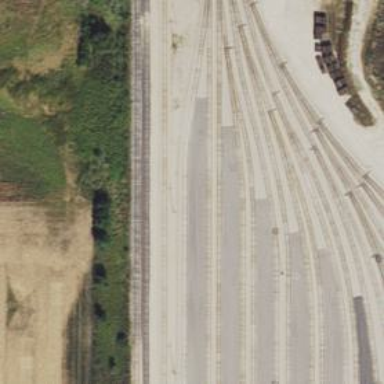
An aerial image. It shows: Railway spur service.